Question: Getting following error while uploading the app on AppStore.
I know the reason of second warning but don't know the reason of first error.

I have set the following parameters in my Plist -
1) Bundle OS Type code - APPL
2) Bundle Identifier - com.company.appname
3) Bundle display name - Appname
Anyone can help me.
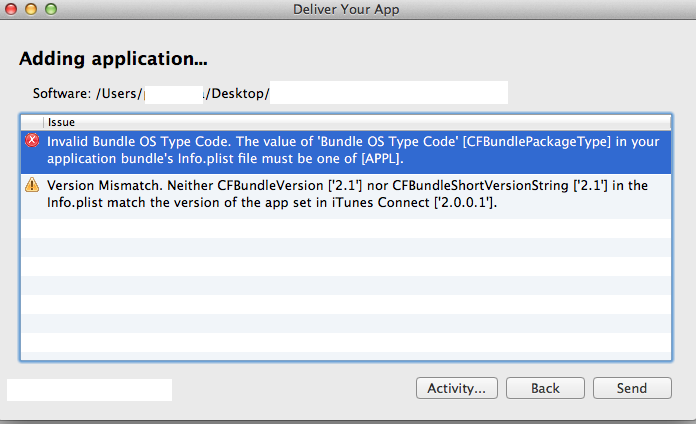
Answer: Change Bundle OS type code to BNDL and Bundle Creator OS Type Code to ????.